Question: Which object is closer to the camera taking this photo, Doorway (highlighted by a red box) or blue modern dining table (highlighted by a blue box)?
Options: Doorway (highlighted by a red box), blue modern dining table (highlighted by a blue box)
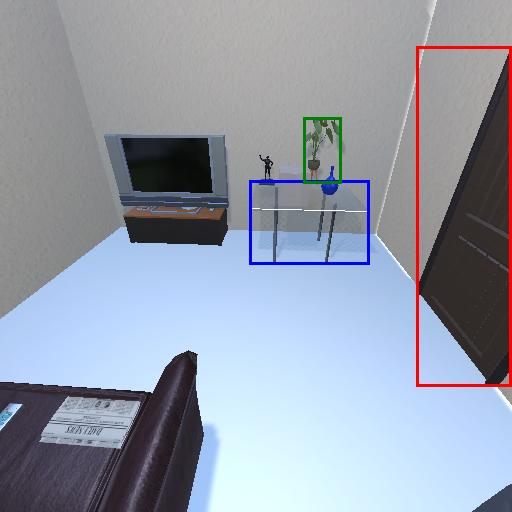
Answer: Doorway (highlighted by a red box)